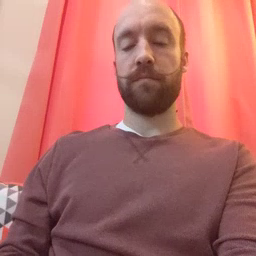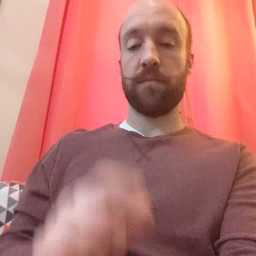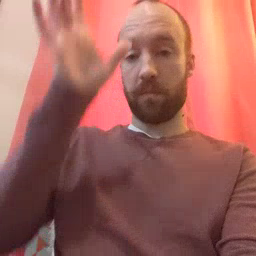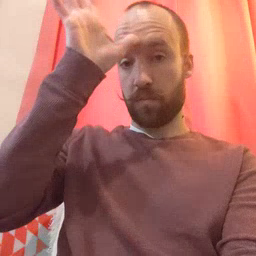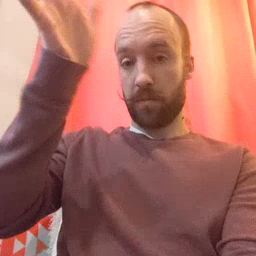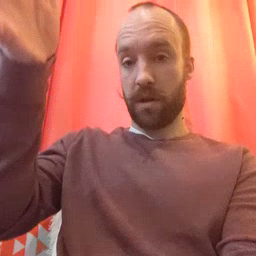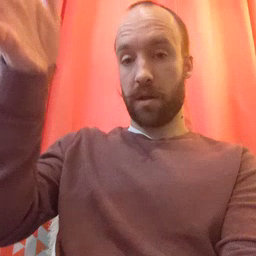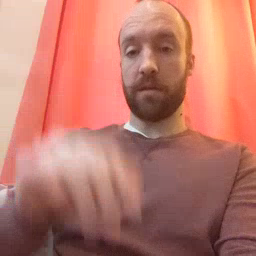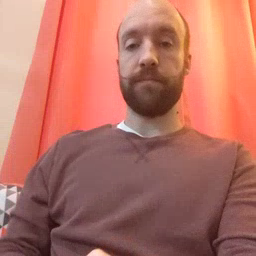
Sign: grandpa